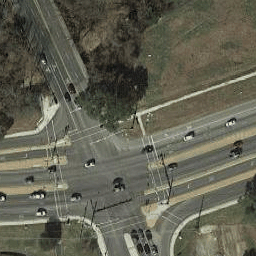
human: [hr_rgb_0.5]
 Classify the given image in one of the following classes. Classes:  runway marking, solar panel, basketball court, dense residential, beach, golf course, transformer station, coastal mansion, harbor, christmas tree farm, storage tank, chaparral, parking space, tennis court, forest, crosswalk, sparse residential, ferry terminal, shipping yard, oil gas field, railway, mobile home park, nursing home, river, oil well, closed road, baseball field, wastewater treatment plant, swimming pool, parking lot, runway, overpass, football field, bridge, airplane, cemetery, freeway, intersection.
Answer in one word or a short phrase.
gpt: intersection